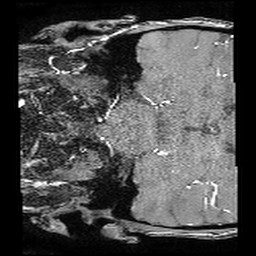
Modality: angio
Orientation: coronal
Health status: ill
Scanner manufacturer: philips
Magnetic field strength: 3 T
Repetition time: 0.018 s
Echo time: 0.003454 s